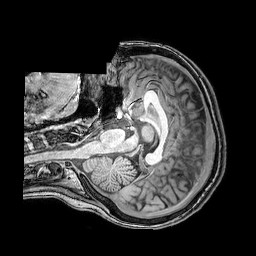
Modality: T1w
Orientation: axial
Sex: female
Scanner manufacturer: philips
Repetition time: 0.008155 s
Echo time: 0.00373 s